Question: The image below shows two circles of same radius, rendered with antialiasing, only that the left circle is shifted half pixel horizontally (notice that the circle horizontal center is at the middle of a pixel at the left, and at the pixel border at the right).
If I perform a cross-correlation, I can take the position of the maximum on the correlation array, and then calculate the shift. But since pixel positions are always integers, my question is:
"How can I obtain a sub-pixel (floating point) offset between two images using cross-correlation in Numpy/Scipy?"
In my scripts, am using either of 'scipy.signal.correlate2d' or 'scipy.ndimage.filters.correlate', and they seem to produce identical results.
The circles here are just examples, but my domain-specific features tend to have sub-pixel shifts, and currently getting only integer shifts is giving results that are not so good...
Any help will be much appreciated!

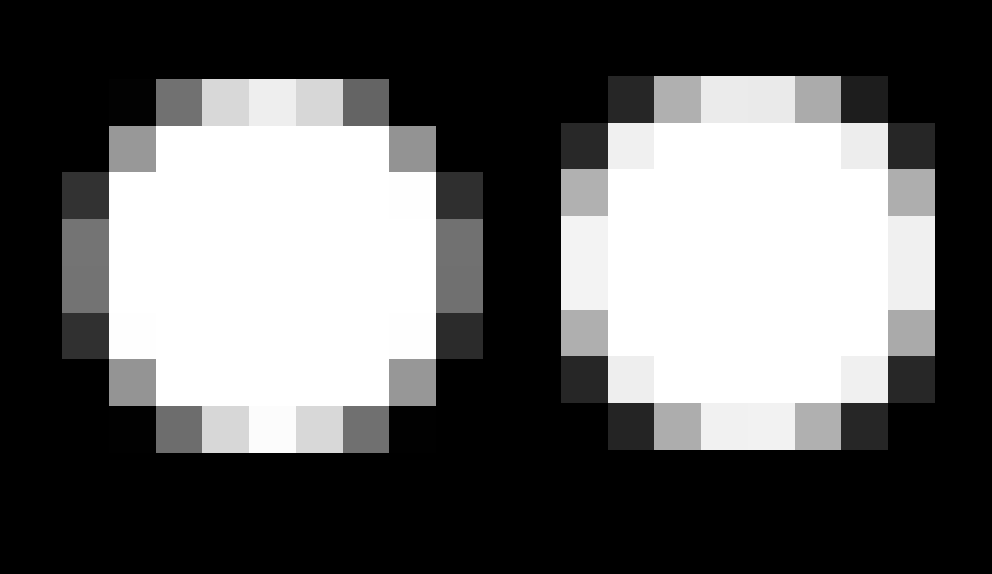
Answer: The discrete cross-correlation (implemented by those) can only have a single pixel precision. The only solution I can see is to interpolate your 2D arrays to a finer grid (up-sampling).
<URL> some discussion on DSP about upsampling before cross-correlation.